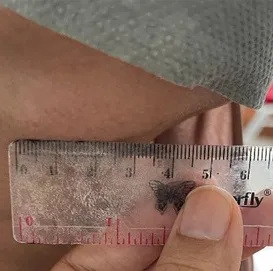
B) Photo after the intensive phase of antituberculosis size 2x1 cm.
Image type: medical_photograph (skin_photograph)